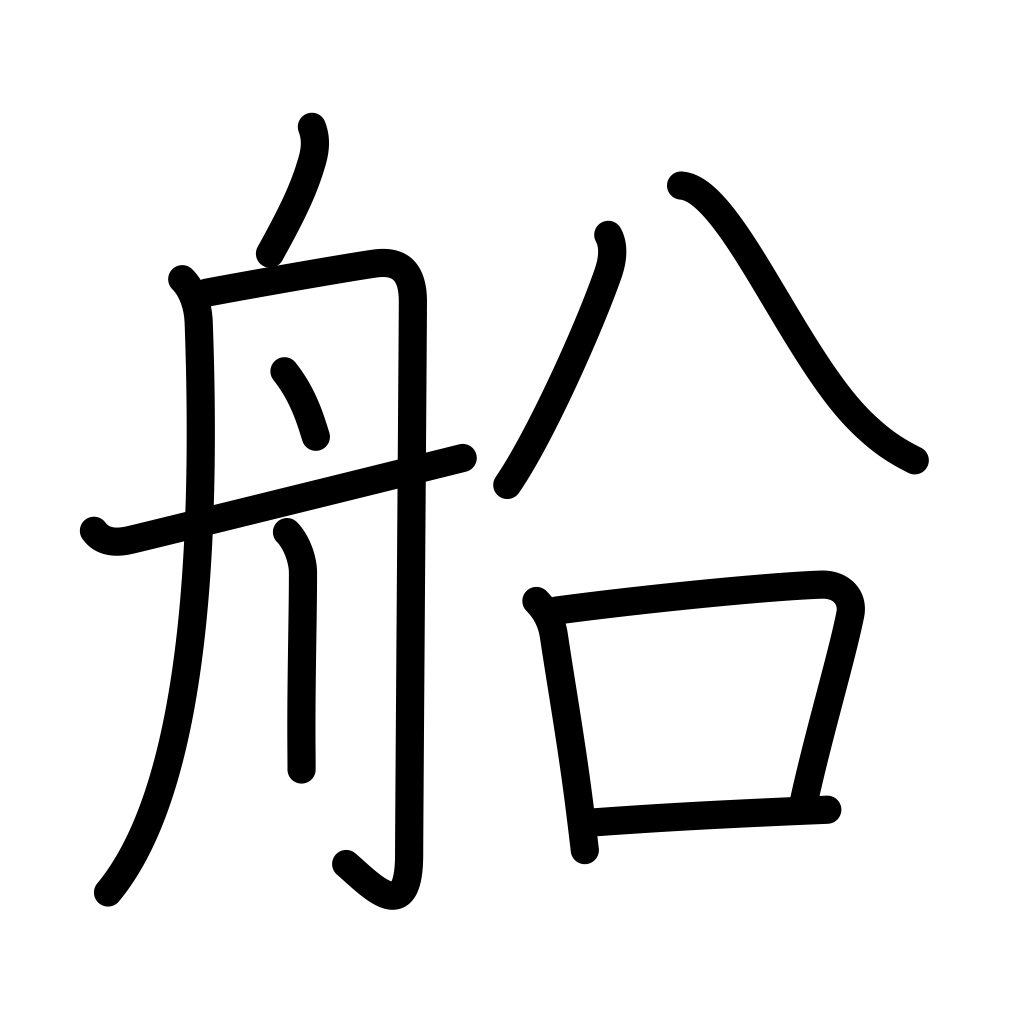
Meaning: ship, boat